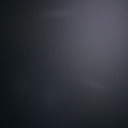
Screen state: off